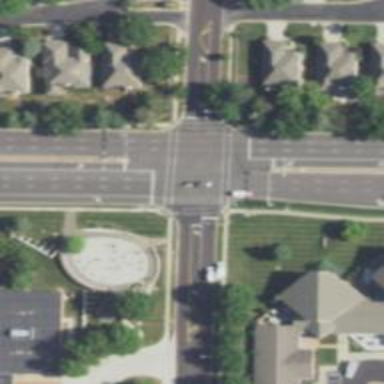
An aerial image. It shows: Road marking indicating solid crossing edge.